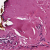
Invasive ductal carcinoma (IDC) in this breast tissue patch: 0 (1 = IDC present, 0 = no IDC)